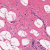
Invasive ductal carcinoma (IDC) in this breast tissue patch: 0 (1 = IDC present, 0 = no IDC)